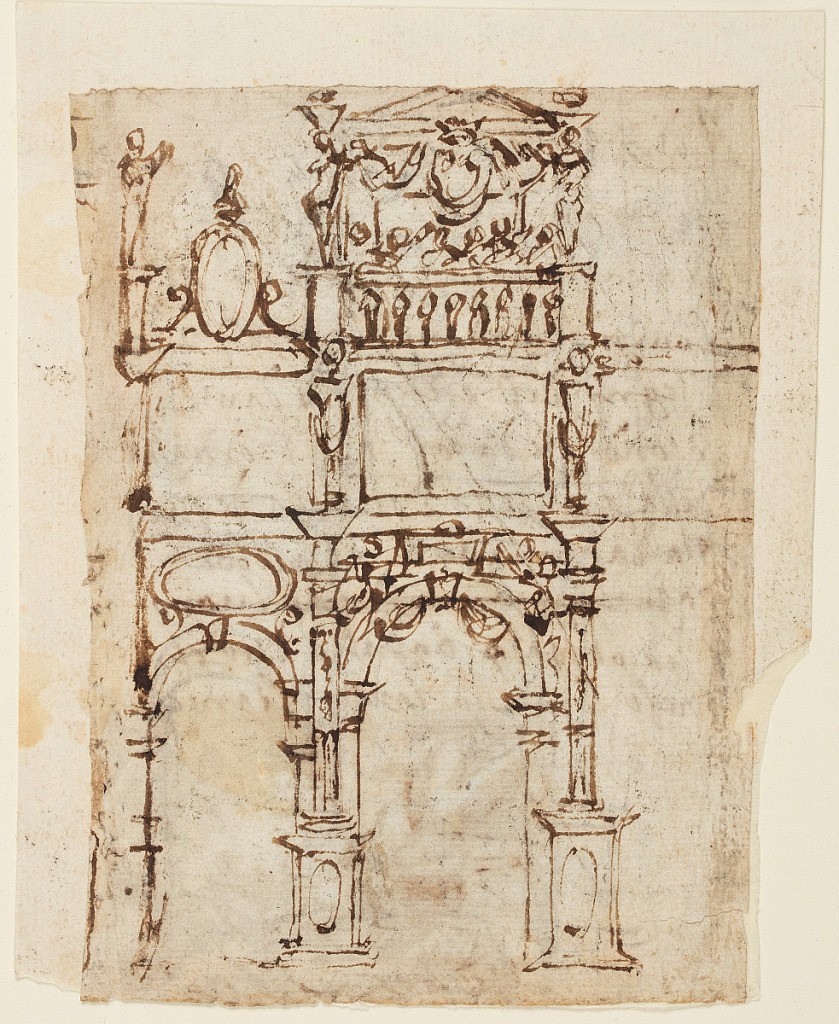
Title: Triumphal Arch
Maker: Jan van der Straet, called Stradanus, Flemish, 1523–1605
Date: ca. 1588
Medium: Recto: Pen and brown ink over black chalk on laid paper Verso: Pen and brown ink, brush and brown wash on laid paper
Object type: Drawing
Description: Recto: Partial elevation of a triumphal gateway with arched openings below and a broad frieze above. It is surmounted at center by a balcony with balustrade.
Verso, above: Italian inscription.
Verso, below (inverted): Judith standing, holding a sword raised in her right hand, and the head of Holofernes in her left. A kneeling serving girl receives the head into a sack.